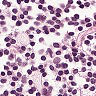
Metastatic tissue present: no